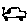
Label: car